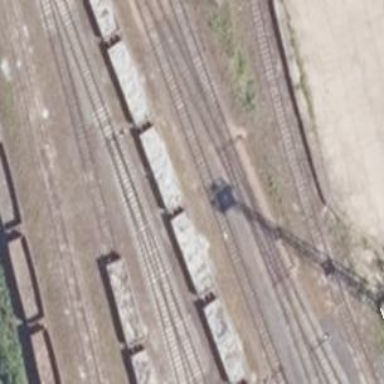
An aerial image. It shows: Railway switch.